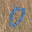
Label: 0